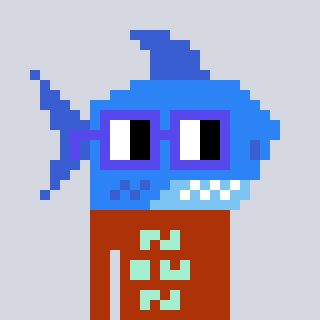
a pixel art character with square blue glasses, a shark-shaped head and a hotbrown-colored body on a cool background